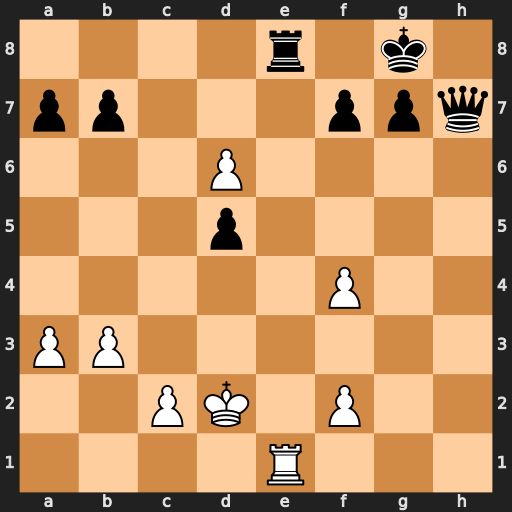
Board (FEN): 4r1k1/pp3ppq/3P4/3p4/5P2/PP6/2PK1P2/4R3
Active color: w
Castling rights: -
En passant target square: -
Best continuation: Rxe8#